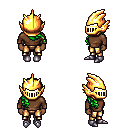
a pixel art fantasy rpg character, female body template, human, dark skin, brown long-sleeve shirt, gold greaves, green right-swept hairstyle, gold helm, metal boots, four views (front, back, left, right), 2x2 character sprite sheet, small pixel art, hard edges, no anti-aliasing